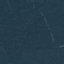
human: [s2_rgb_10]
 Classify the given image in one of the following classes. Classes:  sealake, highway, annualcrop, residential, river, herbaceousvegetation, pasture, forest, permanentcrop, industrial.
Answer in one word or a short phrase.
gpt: Forest